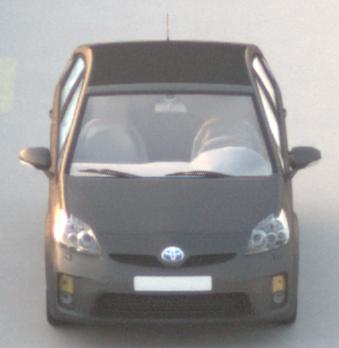
Make: Toyota
Model: Prius 1.5 Hybrid
Detailed model: Prius (HW2)
Model produced from: 2006/03
Model produced until: 2009/06
Doors: 5
Color: gray
Road condition: dry road
Daytime: sunrise or sunset
Contrast: low contrast